高一 · 计数
下图是我国第 24 30 届奥运奖牌数的回眙和中国代表团奖牌总数统计图, 根据表和统计图, 以下描述正确的是（）

|      | 金牌 $($ 块 $)$ | 银牌 $($ 块 $)$ | 铜牌 $($ 块 $)$ | 奖牌总数 |
| :--: | :-------------: | :-------------: | :-------------: | :------: |
|  24  |        5        |       11        |       12        |    28    |
|  25  |       16        |       22        |       12        |    54    |
|  26  |       16        |       22        |       12        |    50    |

| 27   | 28   | 16   | 15   | 59   |
| :--- | :--- | :--- | :--- | :--- |
| 28   | 32   | 17   | 14   | 63   |
| 29   | 51   | 21   | 28   | 100  |
| 30   | 38   | 27   | 23   | 88   |

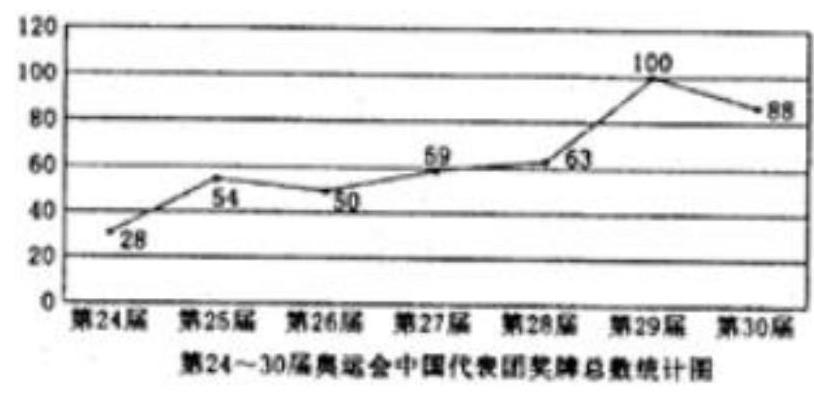
A. 中国代表团的奥运奖牌总数一直保持上升趋势

B. 折线统计图中的六条线段只是为了便于观察图象所反映的变化, 不具有实际意

C. 第 30 届与第 29 届北京奥运会相比, 奥运金牌数、银牌数、铜牌数都有所下降

D. 统计图中前六届奥运会中国代表团的奥运奖牌总数的中位数是 54.5
答案: B
解析: A. 中国代表团的奥运奖牌总数不是一直保持上升趋势, 29 届最多, 错误;

B. 折线统计图中的六条线段只是为了便于观察图象所反映的变化, 不表示某种意思, 正确:

C. 30 届与第 29 届北京奥运会相比, 奥运金牌数、铜牌数有所下降, 银牌数有所上升, 错误;

D. 统计图中前六届奥运会中国代表团的奥运奖牌总数按照顺序排列的中位数为 $\frac{54+59}{2}=